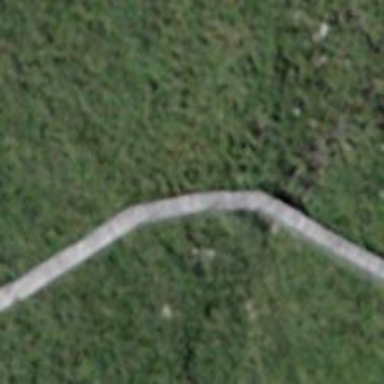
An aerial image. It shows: Boardwalk path crossing over the road.